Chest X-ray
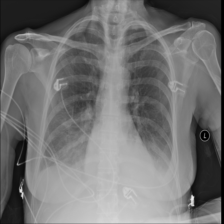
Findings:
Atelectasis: positive
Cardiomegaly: negative
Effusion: positive
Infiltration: positive
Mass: negative
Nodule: negative
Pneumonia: negative
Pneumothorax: negative
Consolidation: negative
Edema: negative
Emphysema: negative
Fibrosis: negative
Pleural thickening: negative
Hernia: negative